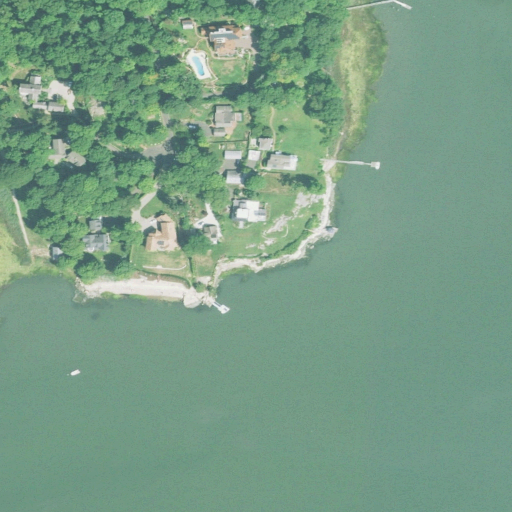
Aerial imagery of cape in Connecticut named Pleasant Point containing open water, deciduous forest, herbaceous wetlands, open development, low intensity development, woody wetlands, and medium intensity development